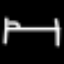
Label: bed